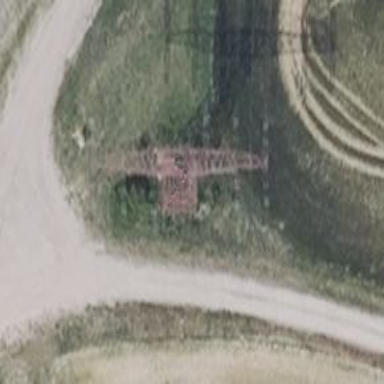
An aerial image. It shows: Power tower.